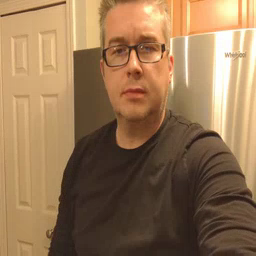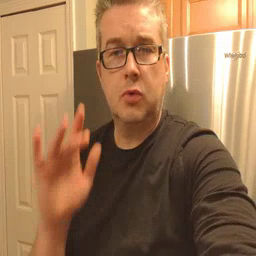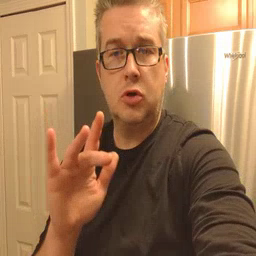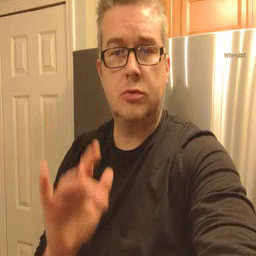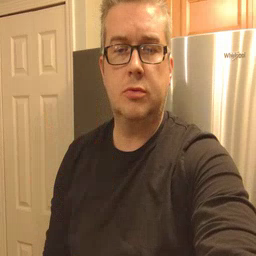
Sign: touch